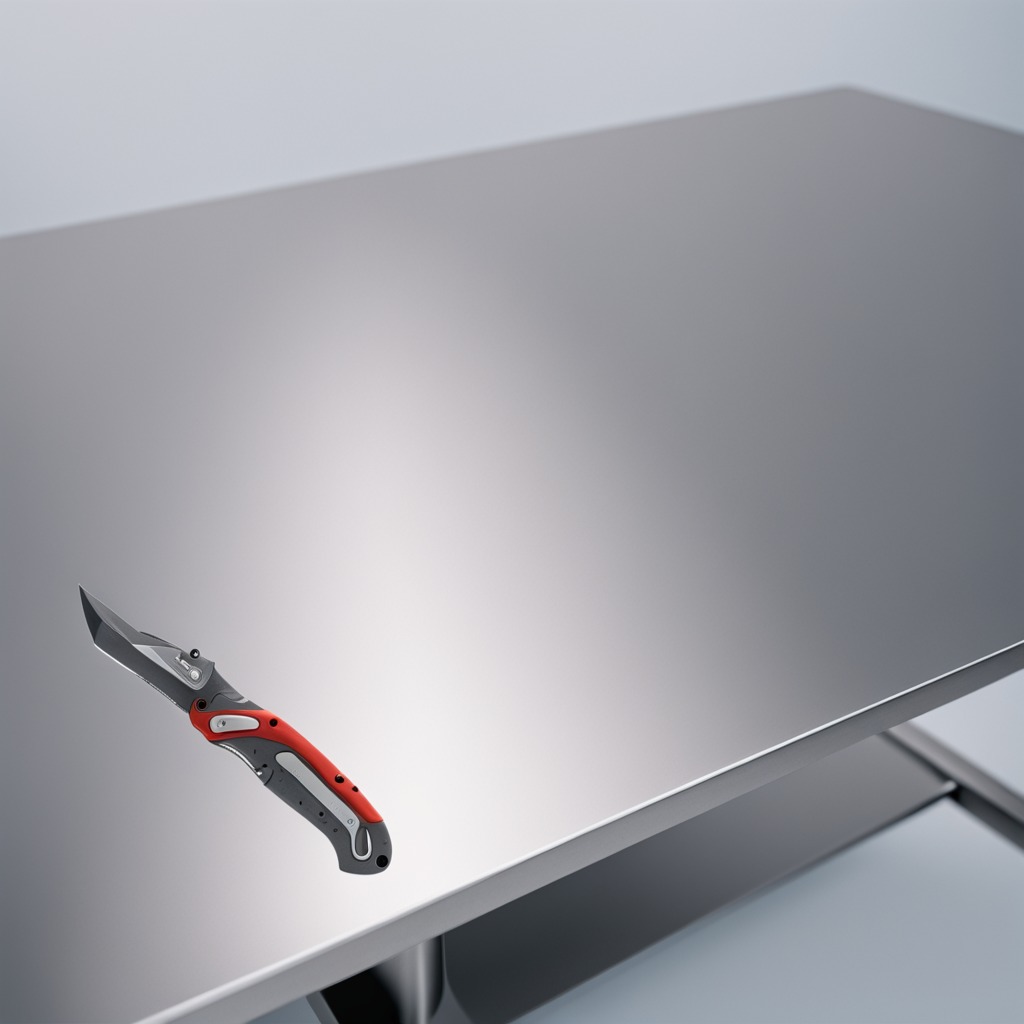
A utility knife is lying on a stainless steel table in a high-end prototyping lab.